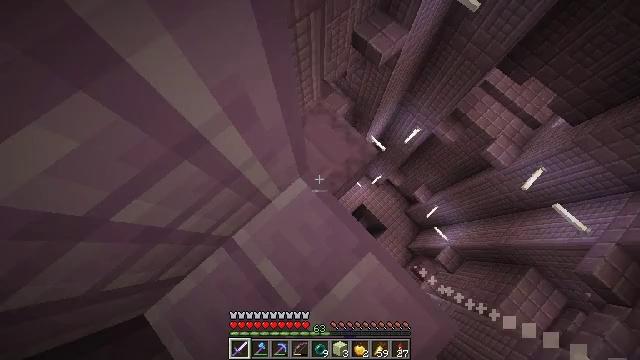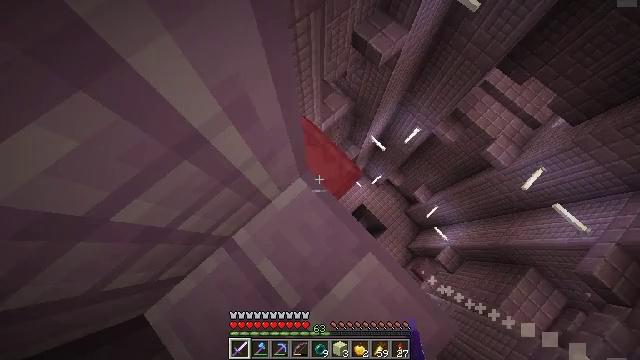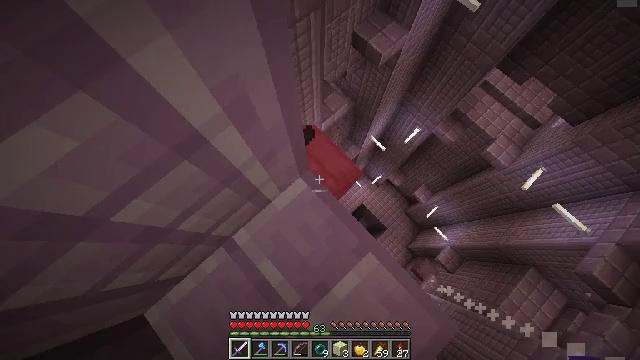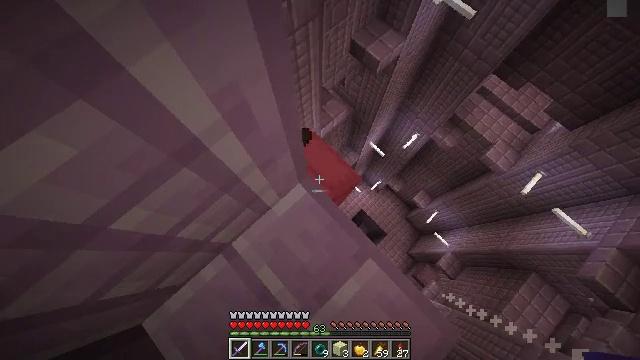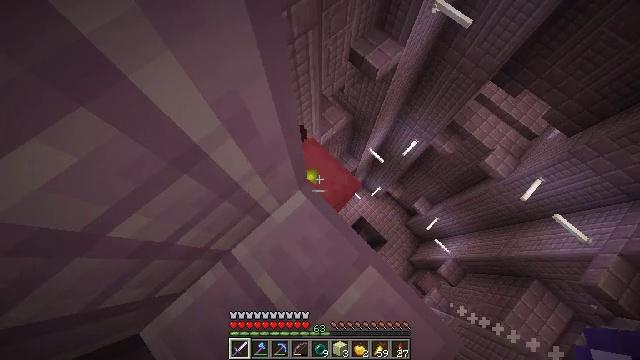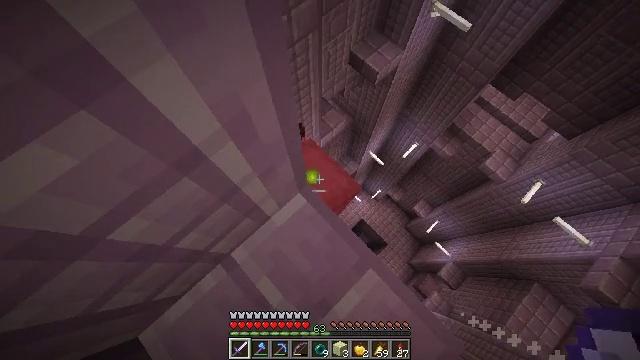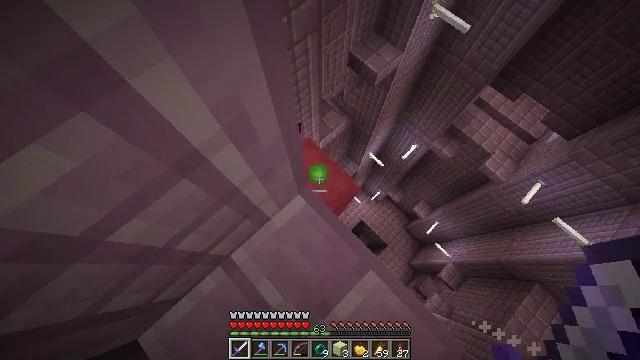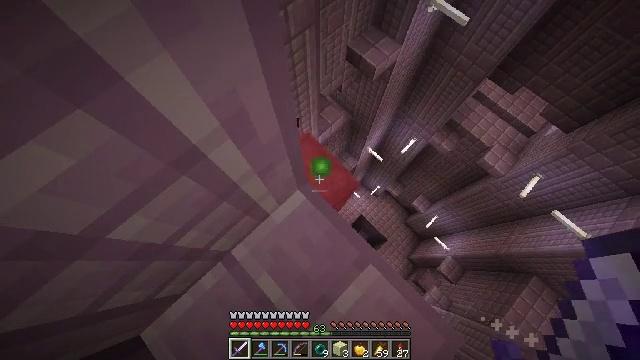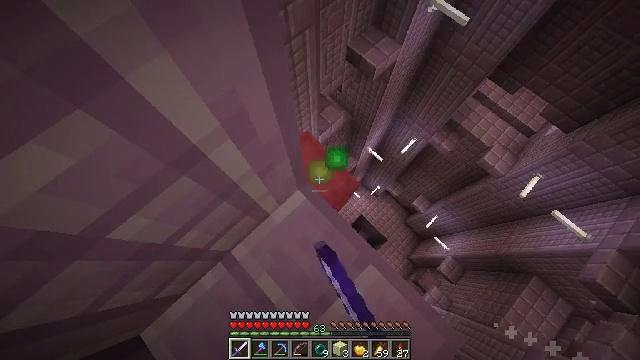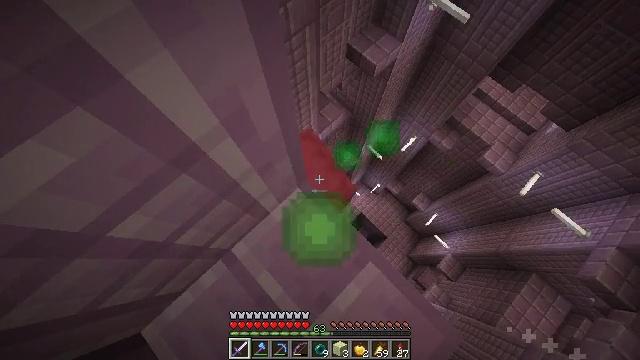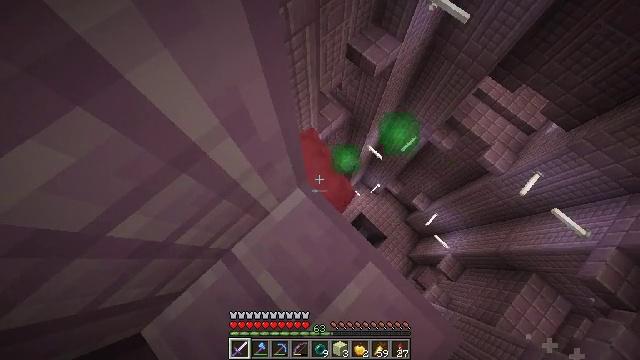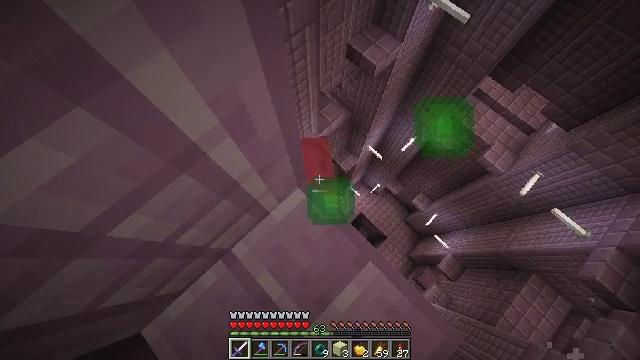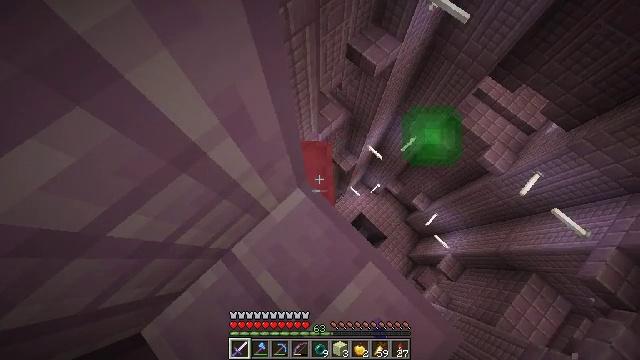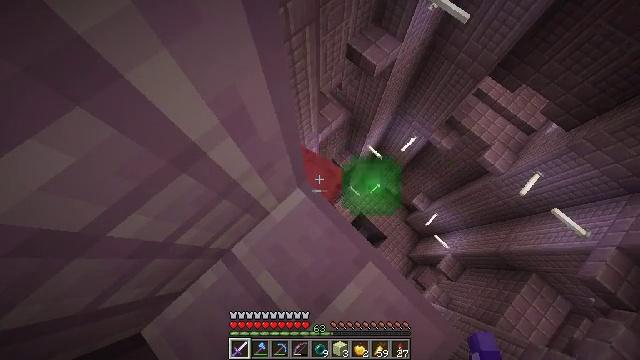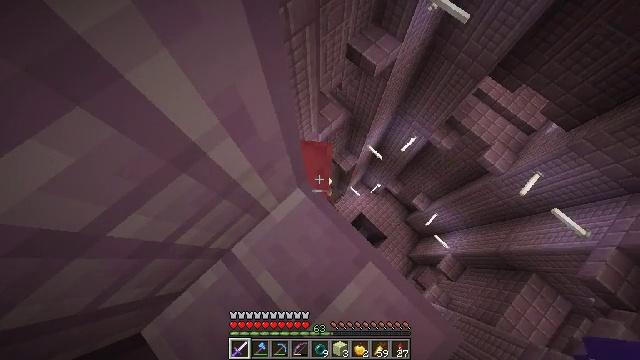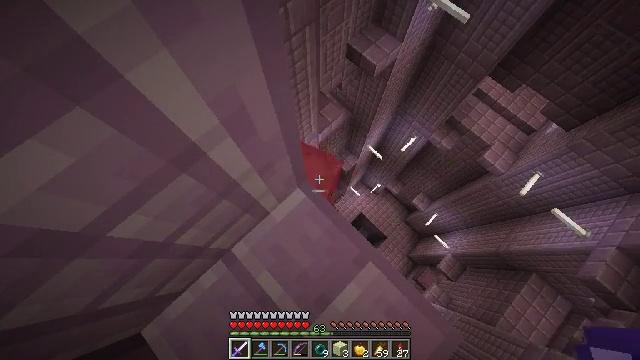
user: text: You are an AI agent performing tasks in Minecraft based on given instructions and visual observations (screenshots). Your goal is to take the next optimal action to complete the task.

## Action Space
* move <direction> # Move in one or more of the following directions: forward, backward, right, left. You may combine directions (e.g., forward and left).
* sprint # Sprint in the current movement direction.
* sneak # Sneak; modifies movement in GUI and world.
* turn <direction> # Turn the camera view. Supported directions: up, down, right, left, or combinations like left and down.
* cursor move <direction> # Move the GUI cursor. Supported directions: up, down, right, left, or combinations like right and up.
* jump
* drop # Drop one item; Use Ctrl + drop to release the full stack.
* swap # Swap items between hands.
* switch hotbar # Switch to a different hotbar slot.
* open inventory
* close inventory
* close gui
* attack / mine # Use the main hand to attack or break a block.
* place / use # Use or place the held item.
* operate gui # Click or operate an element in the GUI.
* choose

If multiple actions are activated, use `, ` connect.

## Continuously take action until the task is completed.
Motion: motion action
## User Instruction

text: Obtain a purpur slab from the End.
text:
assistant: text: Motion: sneak
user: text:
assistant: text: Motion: sneak
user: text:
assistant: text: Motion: sneak, turn up
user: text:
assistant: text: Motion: sneak, turn up
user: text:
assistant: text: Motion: sneak
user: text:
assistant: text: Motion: sneak
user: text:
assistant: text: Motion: sneak, turn down, attack / mine
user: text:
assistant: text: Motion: sneak, attack / mine
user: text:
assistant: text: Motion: sneak, attack / mine
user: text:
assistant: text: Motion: sneak
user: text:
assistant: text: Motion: sneak
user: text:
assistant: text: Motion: sneak
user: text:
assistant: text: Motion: sneak
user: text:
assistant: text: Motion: sneak
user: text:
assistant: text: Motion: sneak
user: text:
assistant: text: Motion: sneak
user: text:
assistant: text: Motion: sneak
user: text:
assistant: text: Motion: move forward, sneak, turn down
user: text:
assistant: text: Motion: move forward, sneak
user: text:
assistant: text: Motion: move forward, sneak
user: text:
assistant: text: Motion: move forward and move right, sneak, turn left
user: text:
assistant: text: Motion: move forward and move right, sneak, turn left
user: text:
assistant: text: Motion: move forward and move right, sneak, turn left
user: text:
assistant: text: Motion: move forward and move right, sneak, turn left
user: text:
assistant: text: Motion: move forward and move right, sneak, turn left
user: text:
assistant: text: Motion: move forward and move right, sneak, turn left
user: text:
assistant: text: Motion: move forward and move right, sneak, turn left
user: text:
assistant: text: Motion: move forward, sneak
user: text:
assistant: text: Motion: move forward, sneak
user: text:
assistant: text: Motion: move forward, sneak